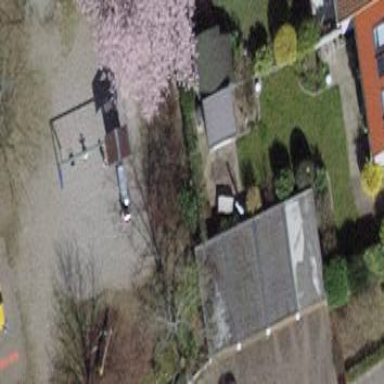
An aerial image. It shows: Group of garages.